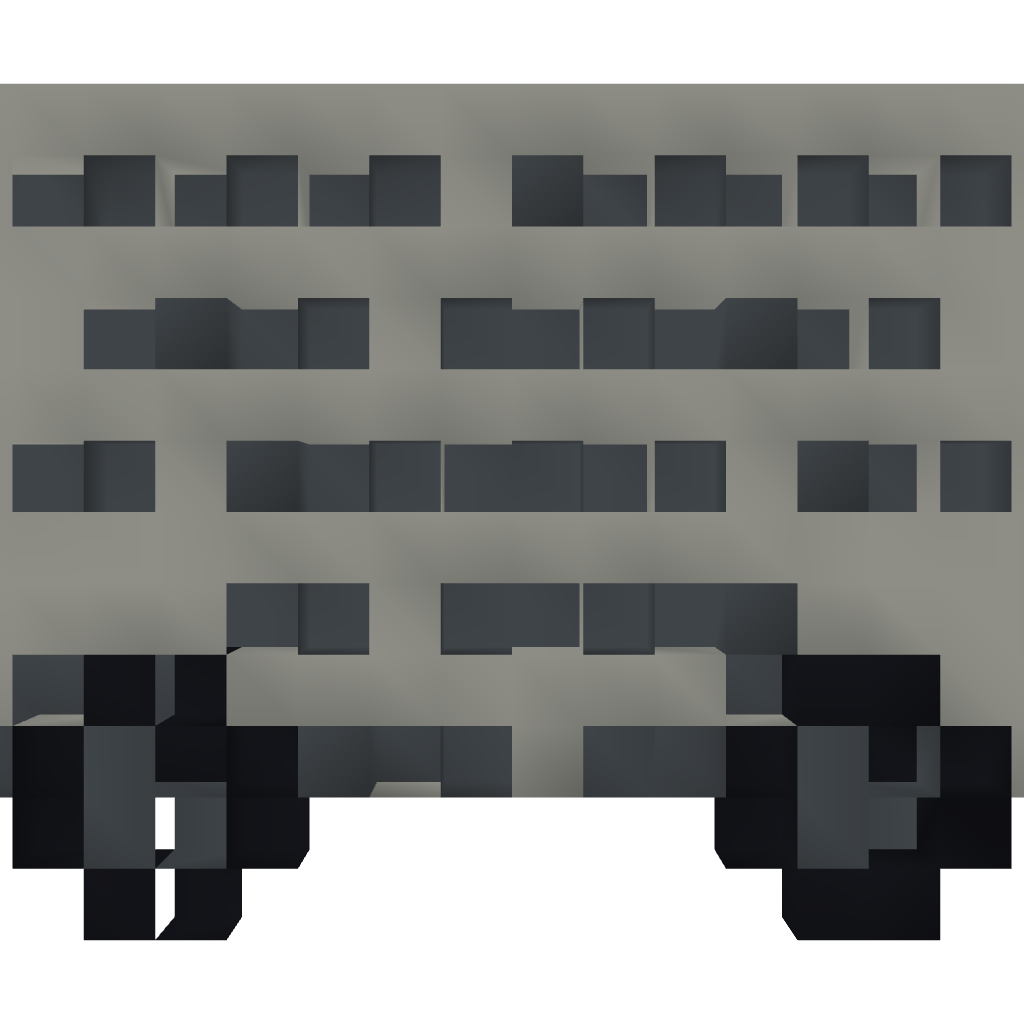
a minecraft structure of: Giant Minecart